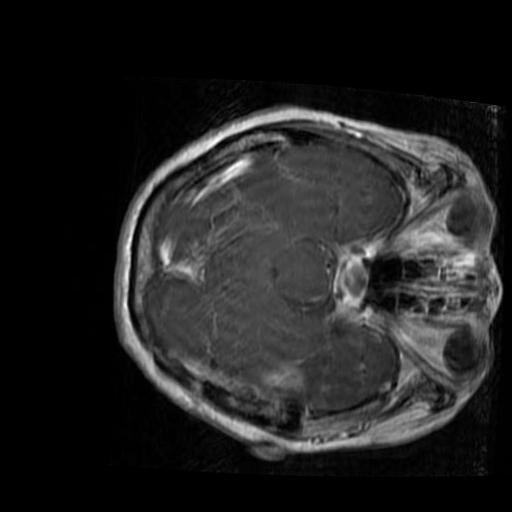
Label: brain_glioma